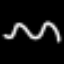
Label: squiggle